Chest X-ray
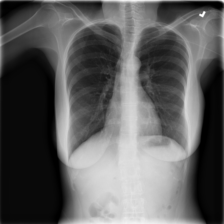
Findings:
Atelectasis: negative
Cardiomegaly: negative
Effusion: negative
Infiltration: negative
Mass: negative
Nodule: negative
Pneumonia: negative
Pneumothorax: negative
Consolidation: negative
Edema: negative
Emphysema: negative
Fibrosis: negative
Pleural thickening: negative
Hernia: negative